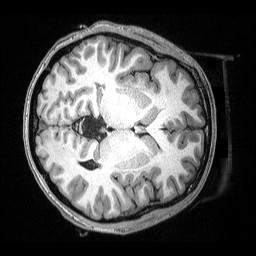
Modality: T1w
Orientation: axial
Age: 21
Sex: male
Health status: ill
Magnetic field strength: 3 T
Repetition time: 2.53 s
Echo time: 0.00331 s